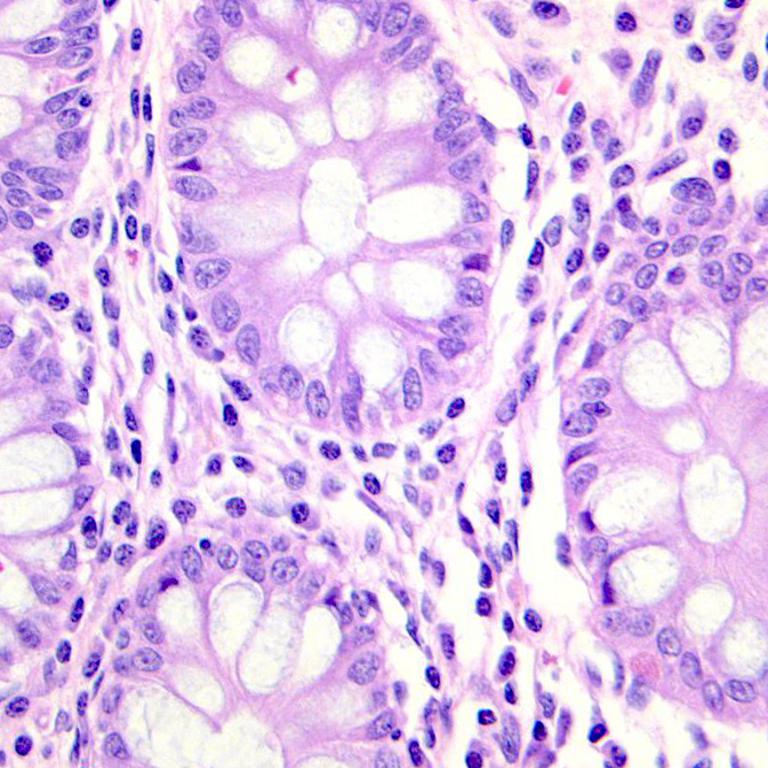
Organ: colon
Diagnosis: benign